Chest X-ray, AP view. Patient: 23 years old, sex F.
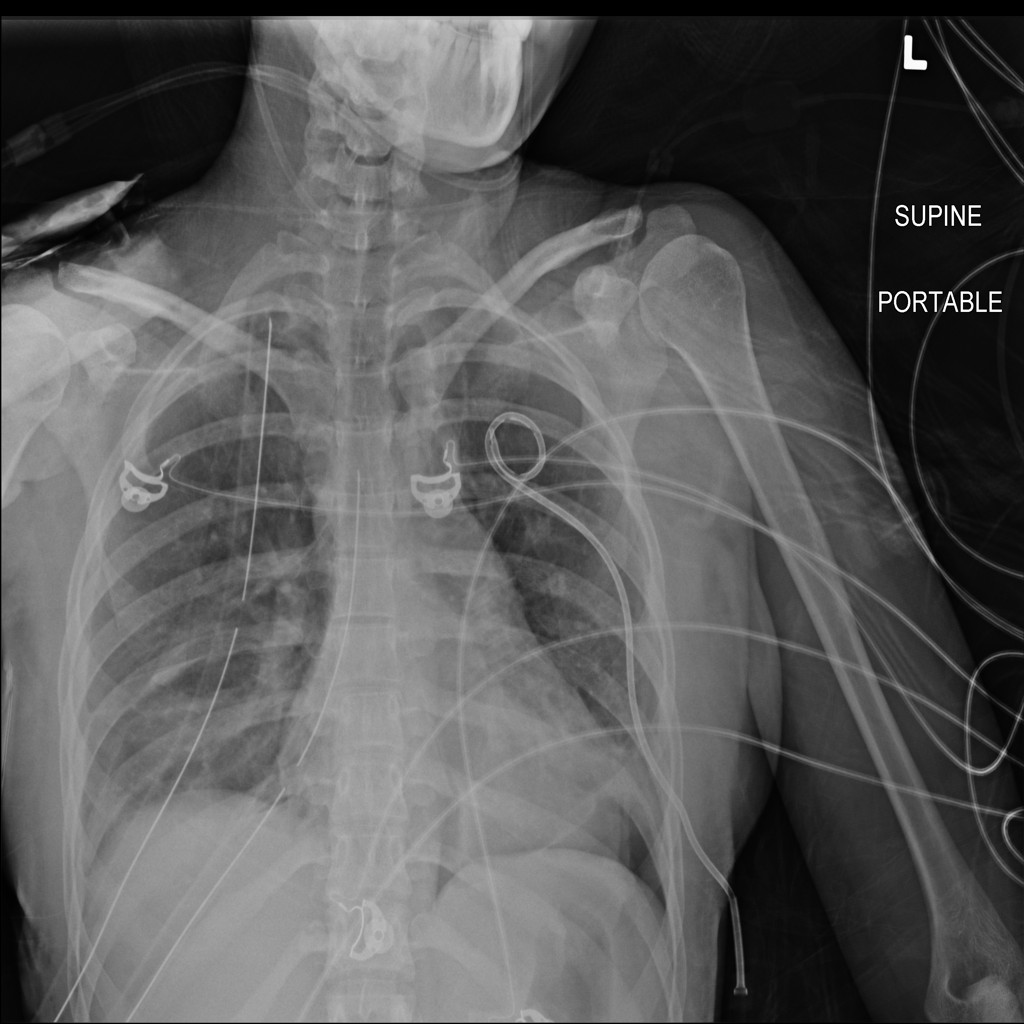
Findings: Pneumothorax